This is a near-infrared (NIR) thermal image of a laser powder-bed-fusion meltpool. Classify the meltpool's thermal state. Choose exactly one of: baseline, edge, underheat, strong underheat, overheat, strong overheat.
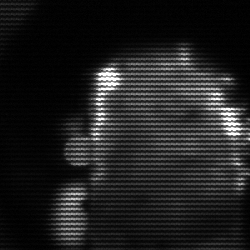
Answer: baseline